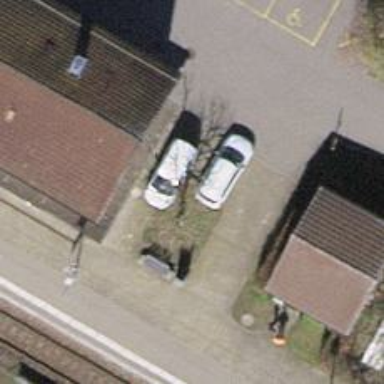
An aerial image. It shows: Post box.